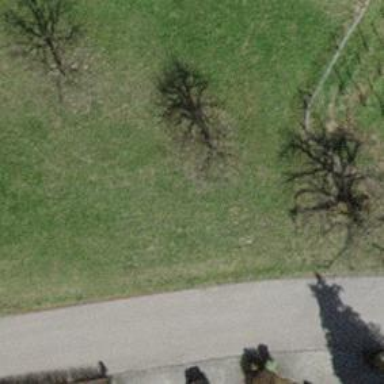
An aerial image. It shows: Single tag "natural: tree."